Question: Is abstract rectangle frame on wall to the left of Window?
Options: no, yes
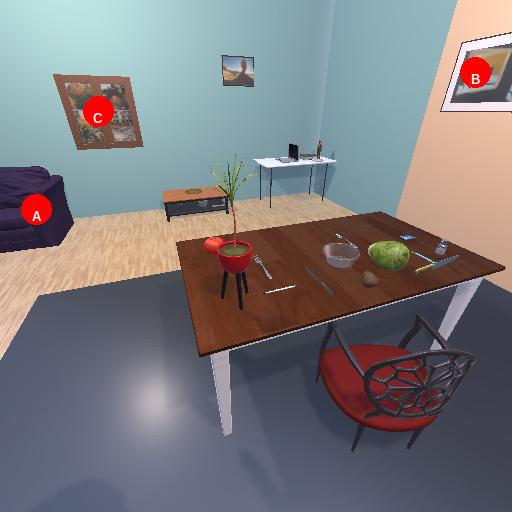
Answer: no